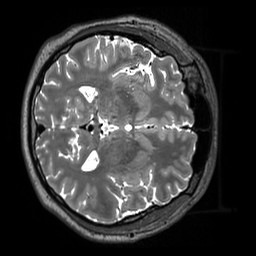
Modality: T2w
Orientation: axial
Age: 32
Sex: male
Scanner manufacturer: siemens
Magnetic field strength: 3 T
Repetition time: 3.2 s
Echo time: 0.412 s